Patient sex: F
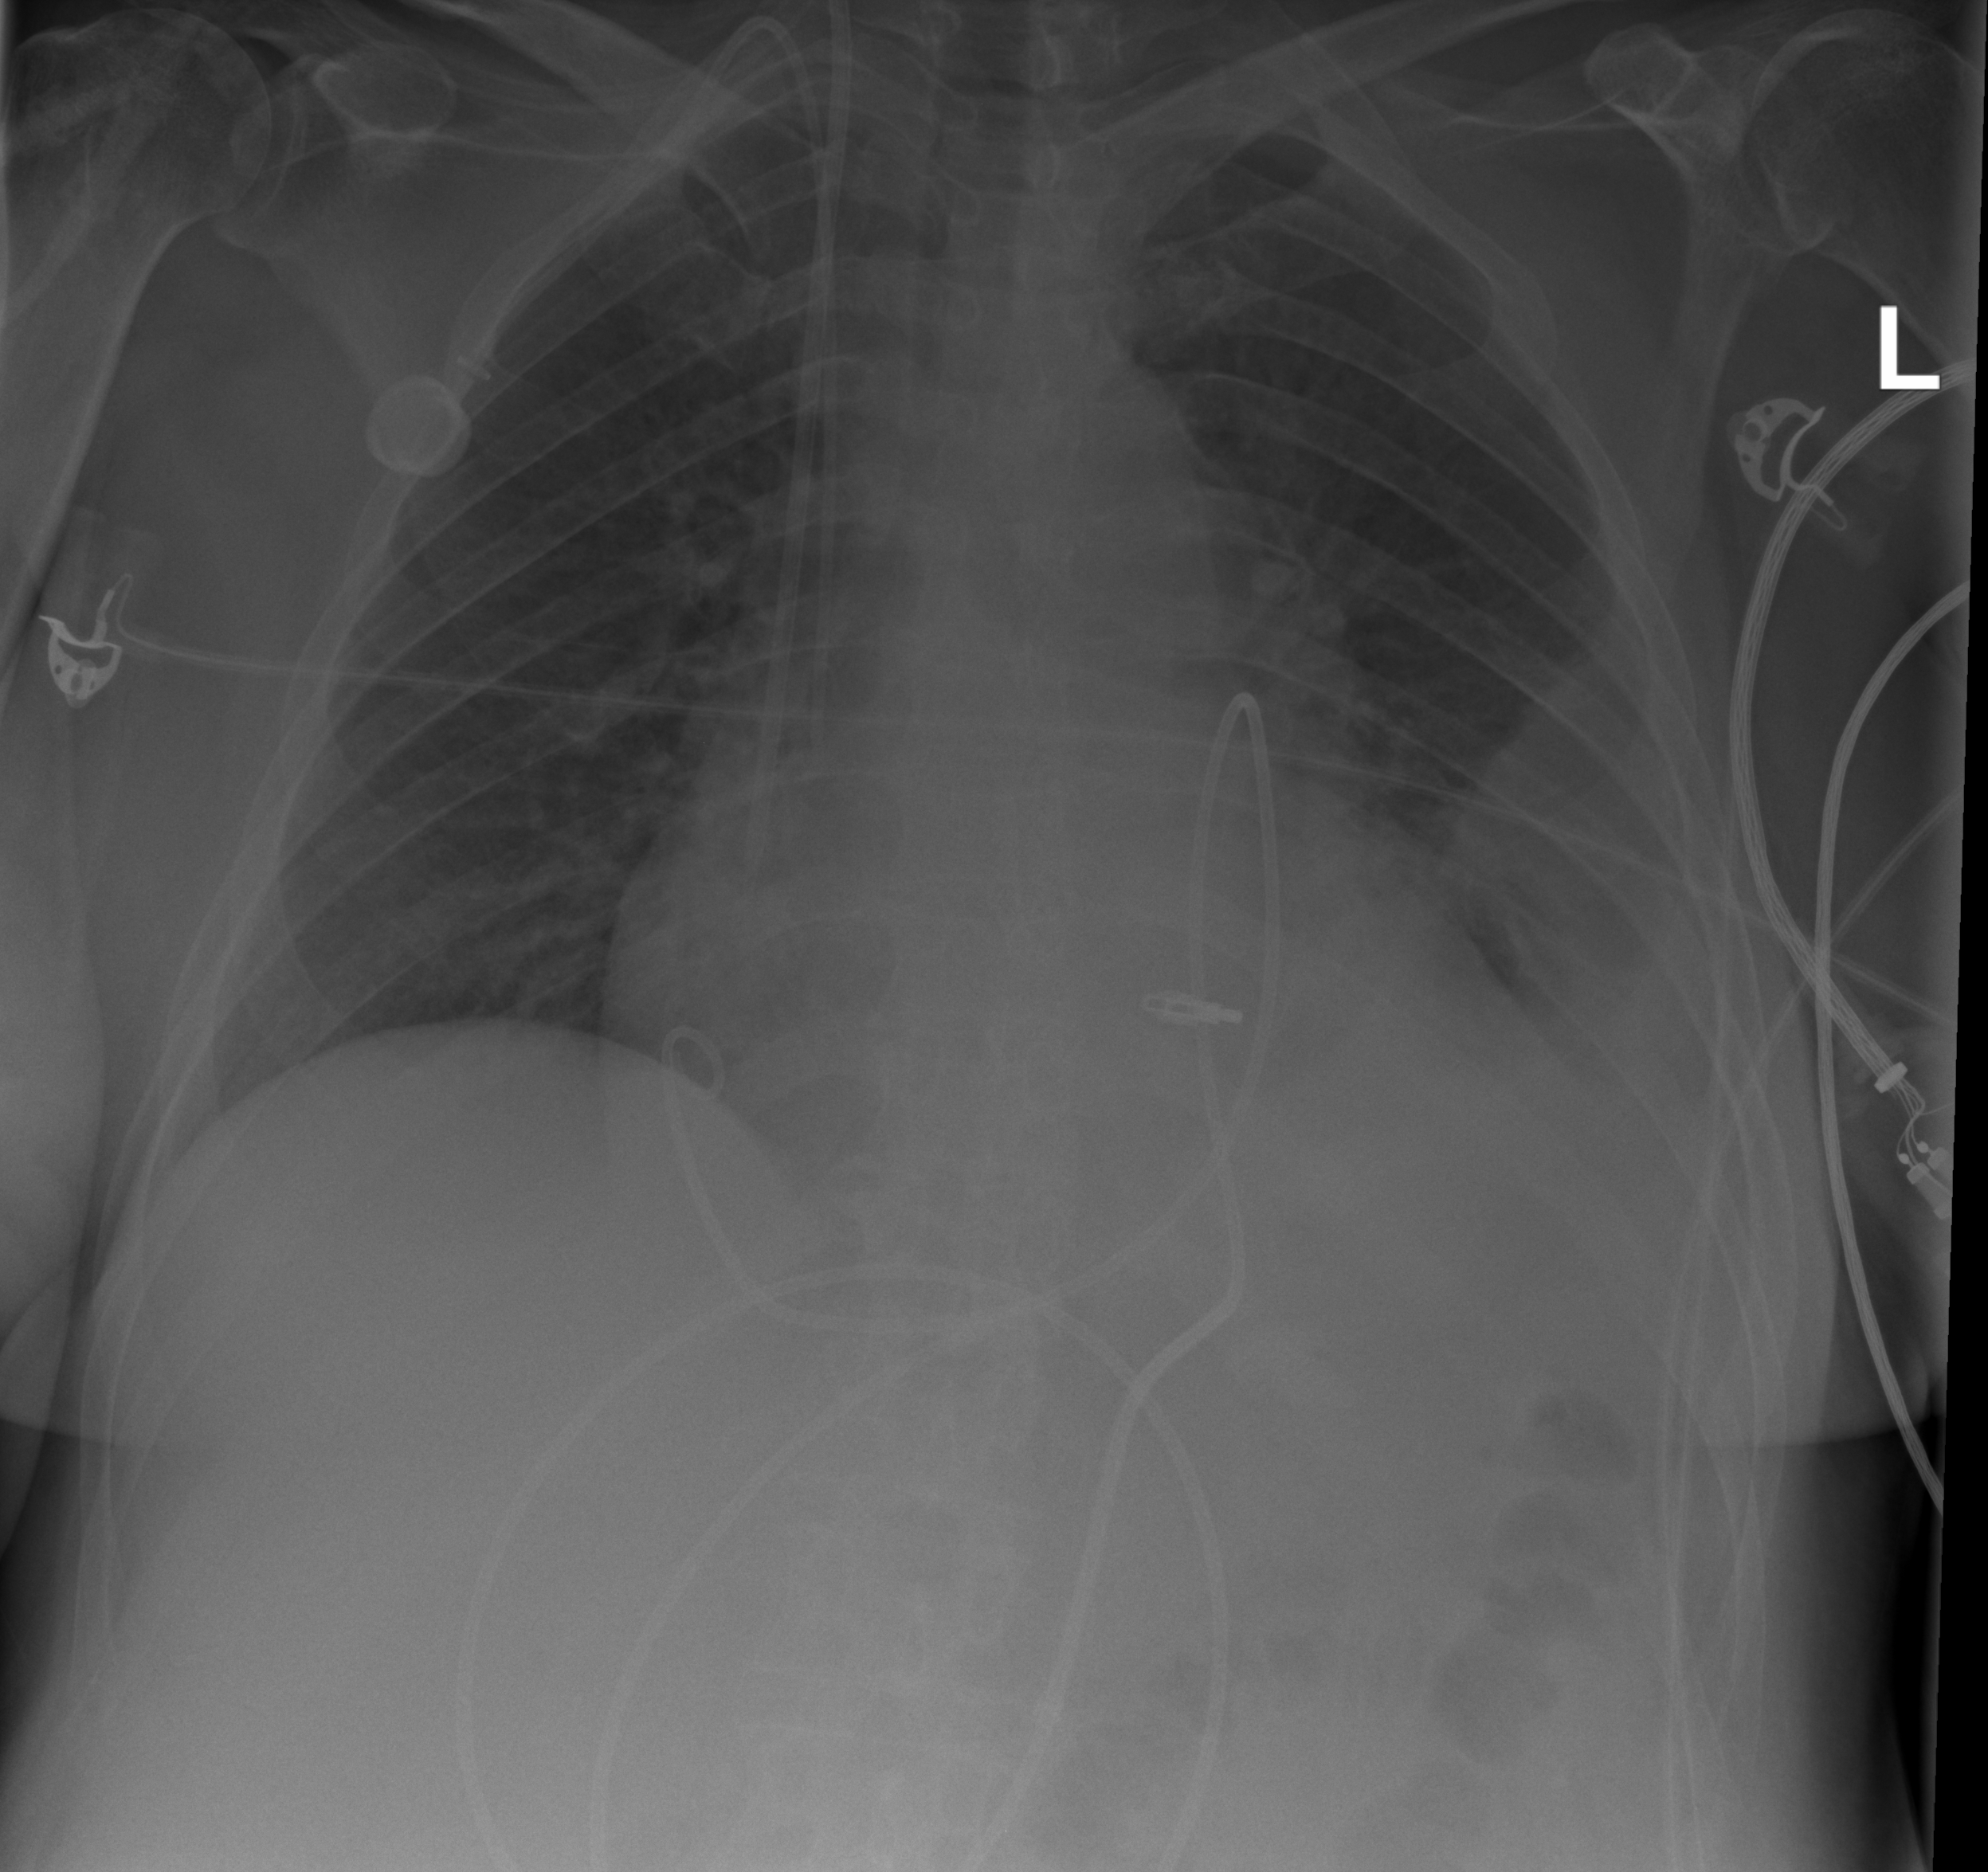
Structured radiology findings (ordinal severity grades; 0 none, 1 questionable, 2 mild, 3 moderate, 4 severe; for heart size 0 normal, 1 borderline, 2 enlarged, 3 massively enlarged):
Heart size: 2
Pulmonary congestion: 0
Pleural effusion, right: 0
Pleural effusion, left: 3
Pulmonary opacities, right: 0
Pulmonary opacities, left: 0
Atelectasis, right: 0
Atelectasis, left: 2